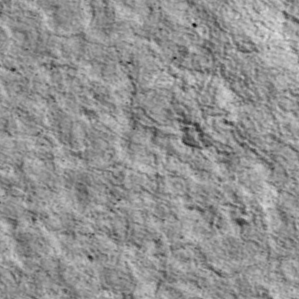
Label: non_frost